Question: I am getting distinct Company Name through this query
'''
List<string> listCieId = new List<string>(from l in LstAdvancePaymentRep select l.CieDesc.Trim()).Distinct().ToList();
'''
What i want to do is get the Minimum Dated Maximum Date for all the companies in 'listCieId'
'''
List<DateTime> listCieId2 = new List<DateTime>(from l in LstAdvancePaymentRep where l.CieDesc.Trim().Distinct() select l.CtcDtStart.Value).Min().ToList();
List<DateTime> listCieId3 = new List<DateTime>(from l in LstAdvancePaymentRep where l.CieDesc.Trim().Distinct select l.CtcDtEnd.Value).Max().ToList();
'''
I am new to such queries haven't used them before
I am using Distinct to get a the distinct company names as there is a repetition in the LstAdvancePaymentRep

Tried this out
'''
List<DateTime> lstDatesCtcStartDate = new List<DateTime>(
from l in LstAdvancePaymentRep where l.CieDesc.Trim().Equals(lblCieName.Text.Trim()) select l.CtcDtStart.Value.Date
);
'''
How do i find the minimum date in the LIST lstDatesCtcStartDate
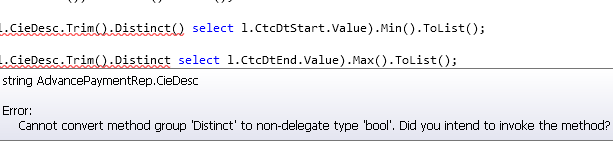
Answer: Try:
'''
var minDate = lstDatesCtcStartDate.Min();
'''
Or, if your company object had a Name and a Date property and there where multiple of each company and you wanted a list of each distinct company with the smallest date then:
'''
class Company
{
public string Name { get; set; }
public DateTime Date { get; set; }
}
var companies = new List<Company>();
var companiesWithMinDate = companies.GroupBy(c => c.Name).Select(g => new { Name = g.Key, Date = g.Min(c => c.Date) });
'''